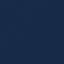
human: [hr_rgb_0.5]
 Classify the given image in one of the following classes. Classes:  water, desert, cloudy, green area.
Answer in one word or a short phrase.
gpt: water